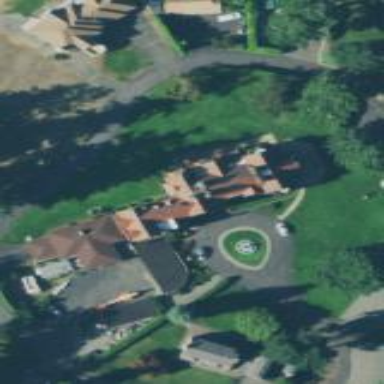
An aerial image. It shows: Guest house that serves as bed and breakfast.